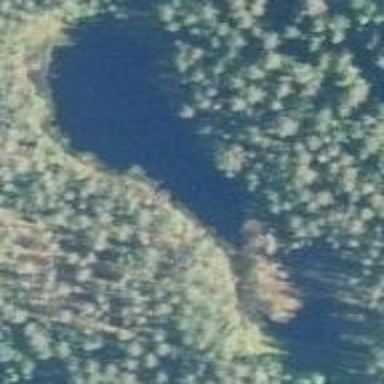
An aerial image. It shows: Serene lake.